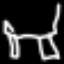
Label: chair